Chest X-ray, AP view. Patient: 66 years old, sex F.
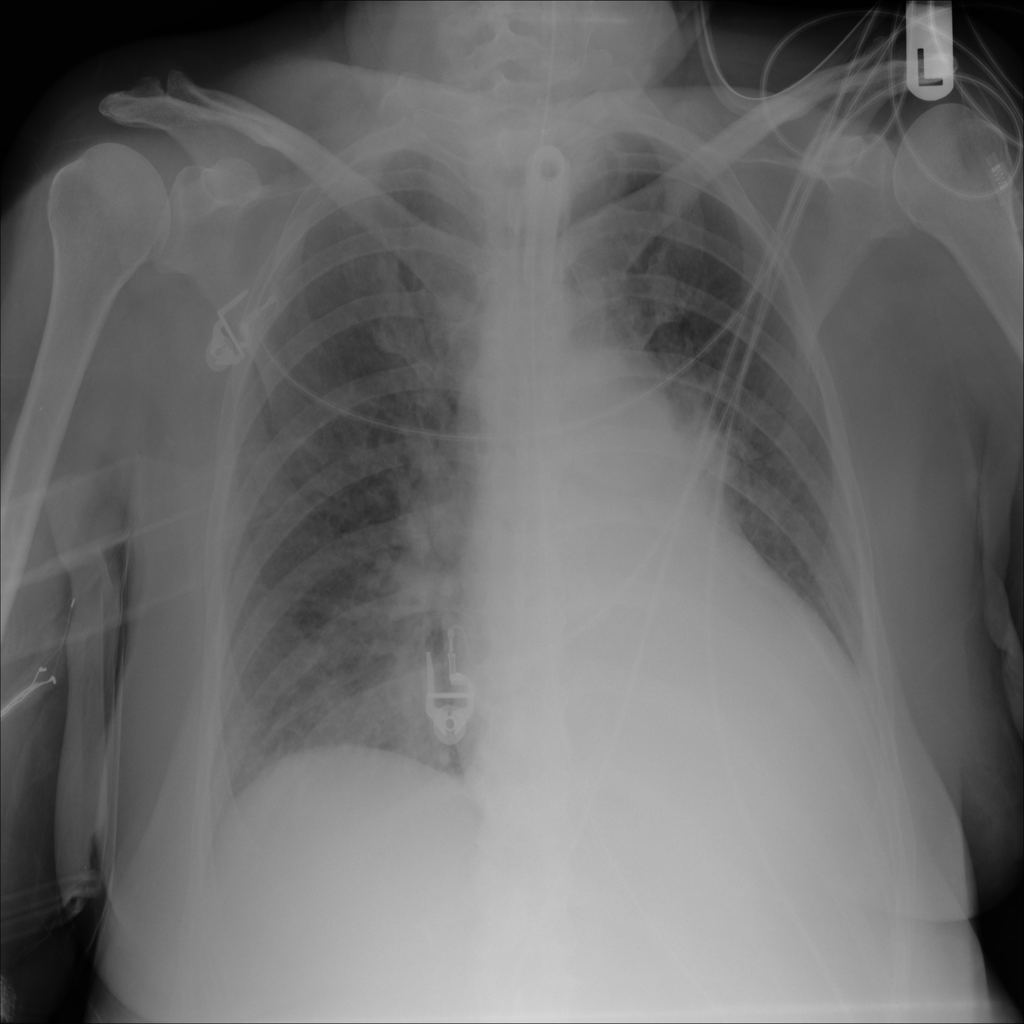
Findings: Consolidation